Question: The following code, from @ROLO in answer to my earlier question generates 3 plots:
'''
require(mice)
require(reshape2)
require(ggplot2)
dt <- nhanes
impute <- mice(dt, seed = 23109)
# Obtain the imputed data, together with the original data
imp <- complete(impute,"long", include=TRUE)
# Melt into long format
imp <- melt(imp, c(".imp",".id","age"))
# Add a variable for the plot legend
imp$Imputed<-ifelse(imp$".imp"==0,"Observed","Imputed")
# Plot. Be sure to use stat_density instead of geom_density in order
# to prevent what you call "unwanted horizontal and vertical lines"
ggplot(imp, aes(x=value, group=.imp, colour=Imputed)) +
stat_density(geom = "path",position = "identity") +
facet_wrap(~variable, ncol=2, scales="free")
'''

My question is, how do I modify this to plot each one individually ?
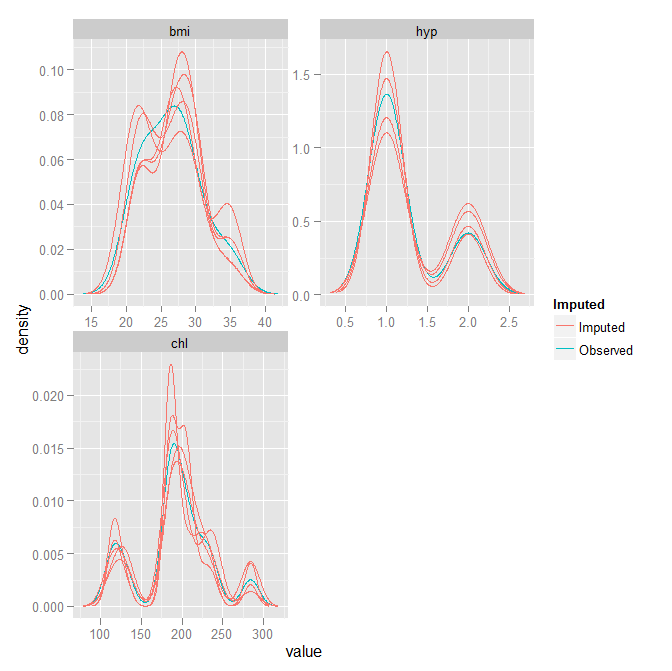
Answer: As Joran said, you can just use a subset of the data in each plot.
'''
ggplot(imp[imp$variable=="bmi",], aes(x=value, group=.imp, colour=Imputed)) +
stat_density(geom = "path",position = "identity")
ggplot(imp[imp$variable=="hyp",], aes(x=value, group=.imp, colour=Imputed)) +
stat_density(geom = "path",position = "identity")
ggplot(imp[imp$variable=="chl",], aes(x=value, group=.imp, colour=Imputed)) +
stat_density(geom = "path",position = "identity")
'''
Alternatively, you could put these in a loop
'''
library("plyr")
d_ply(imp, .(variable), function(DF) {
print(ggplot(DF, aes(x=value, group=.imp, colour=Imputed)) +
stat_density(geom = "path",position = "identity"))
})
'''
The downside of this approach is that it puts all the plots out one right after the other so there is no chance to see the previous ones on the screen. If you are outputting to a PDF (directly or via something like 'knitr'), all will get written and can be seen that way.